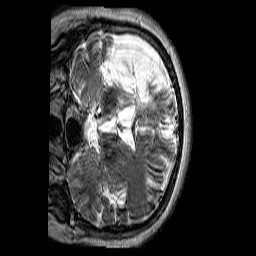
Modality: T2w
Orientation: coronal
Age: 54
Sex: female
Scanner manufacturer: siemens
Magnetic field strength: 3 T
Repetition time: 3.2 s
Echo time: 0.213 s